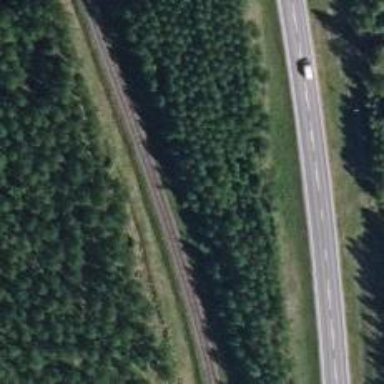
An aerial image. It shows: Railway track.